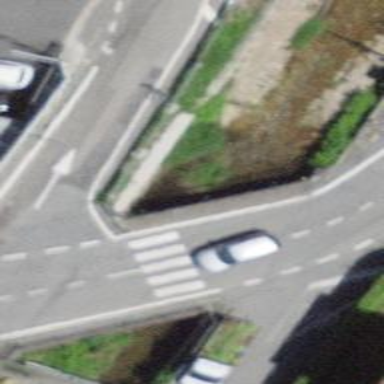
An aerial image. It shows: Uncontrolled crossing on the road with raised kerbs on both sides.